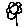
Label: flower